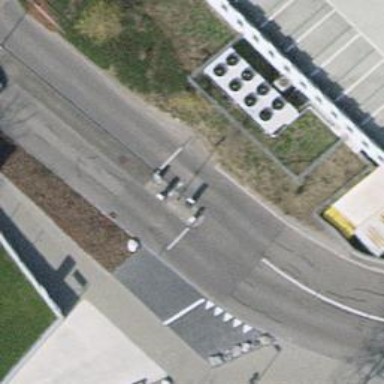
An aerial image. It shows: Lift gate barrier.